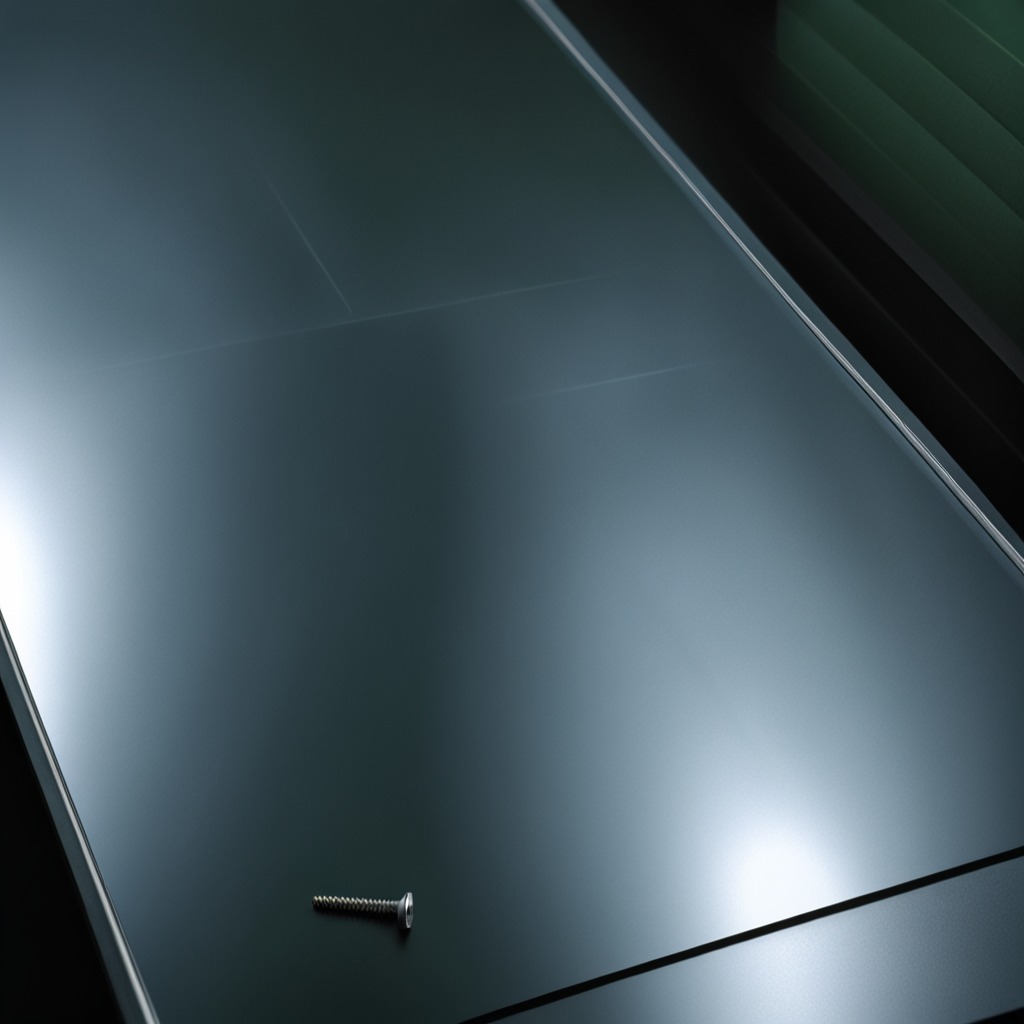
A metal screw is lying on a clean empty table in a railway signal maintenance room.